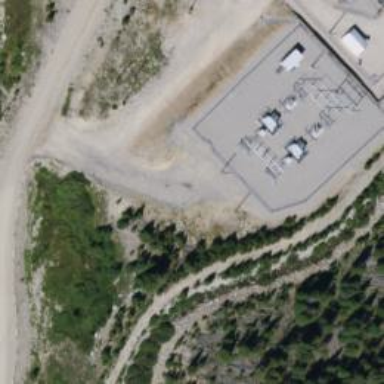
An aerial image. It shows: Fenced power substation.